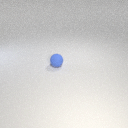
small blue rubber sphere